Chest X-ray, PA view. Patient: 65 years old, sex F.
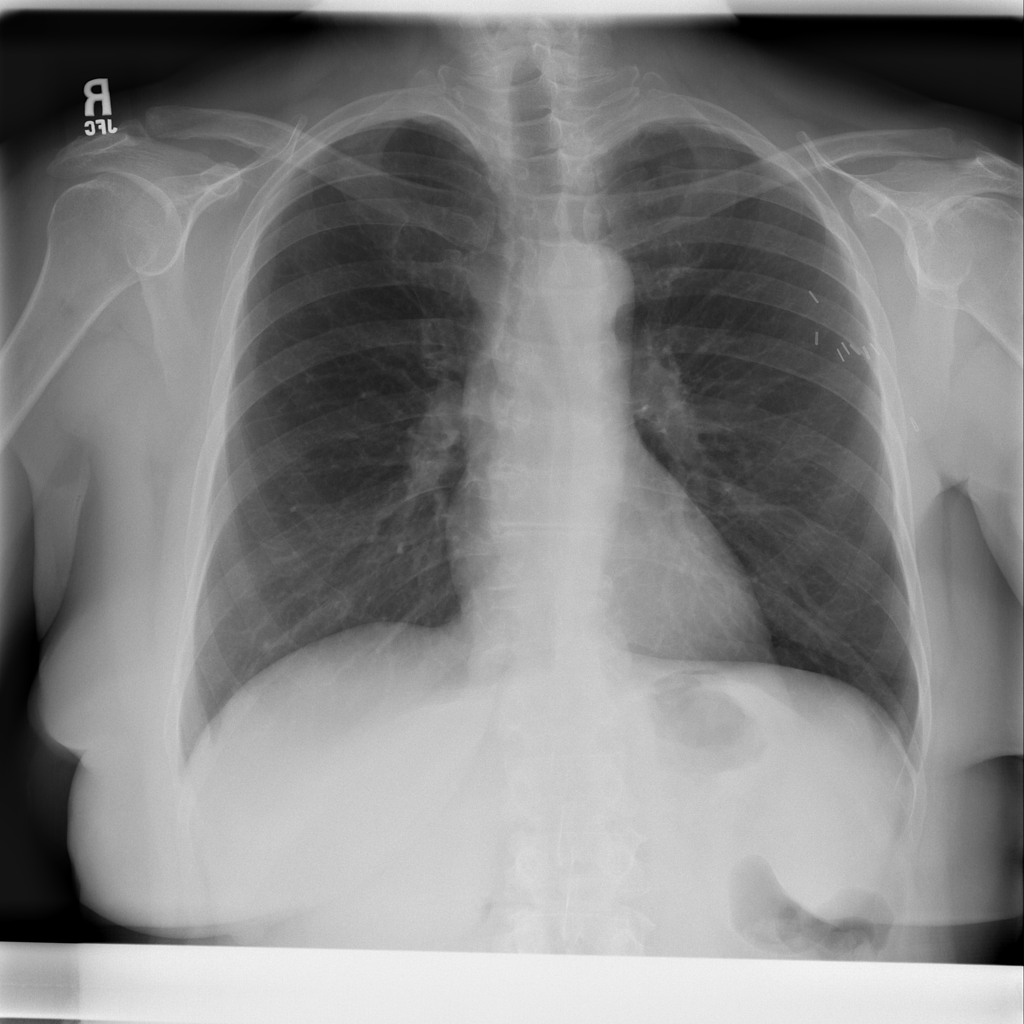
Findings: No Finding